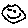
Label: smiley face